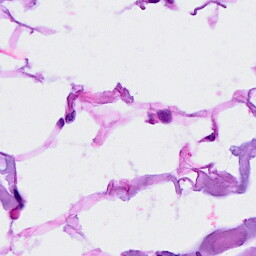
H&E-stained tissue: Breast